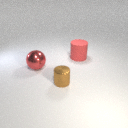
large red rubber cylinder behind large red metal sphere